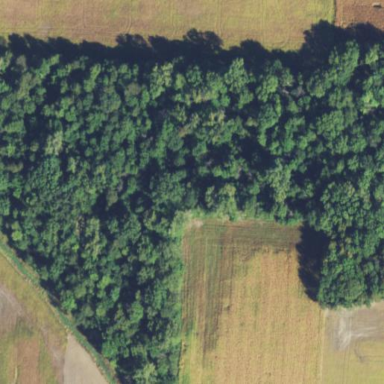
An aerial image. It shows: Beautiful woodland area.